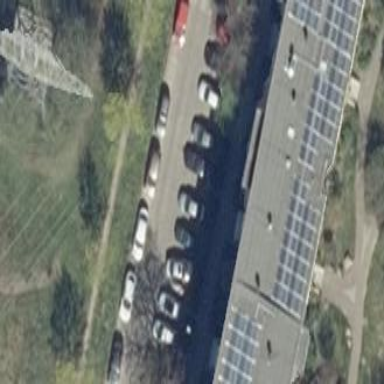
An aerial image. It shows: Street-side parking area.